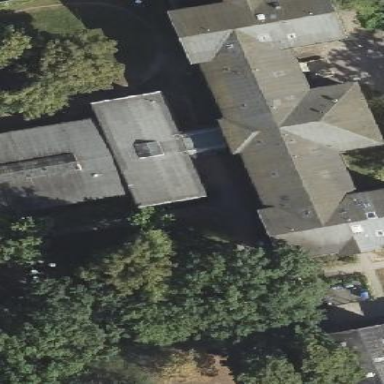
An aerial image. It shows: Hospital building.